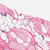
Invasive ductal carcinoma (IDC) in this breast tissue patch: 0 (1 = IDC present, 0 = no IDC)